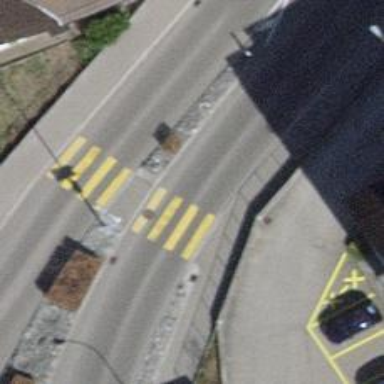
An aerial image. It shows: Uncontrolled road crossing.